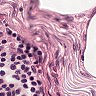
Metastatic tissue present: no